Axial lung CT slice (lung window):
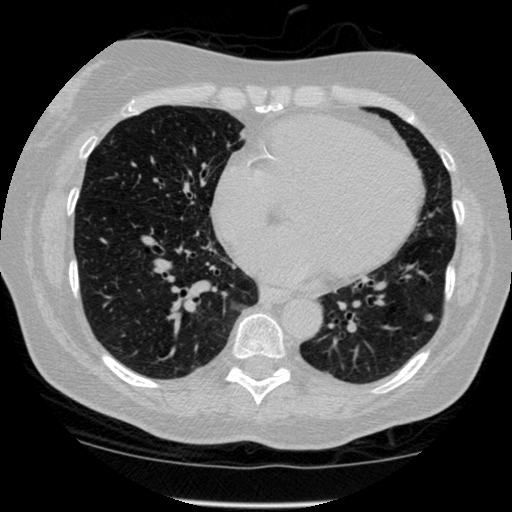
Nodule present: yes
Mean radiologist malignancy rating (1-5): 3